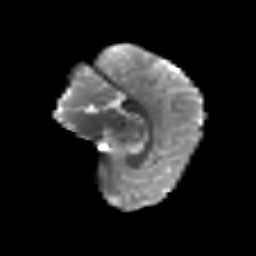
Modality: T2w
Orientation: sagittal
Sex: female
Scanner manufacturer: siemens
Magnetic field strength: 3 T
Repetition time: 5 s
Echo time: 0.071 s